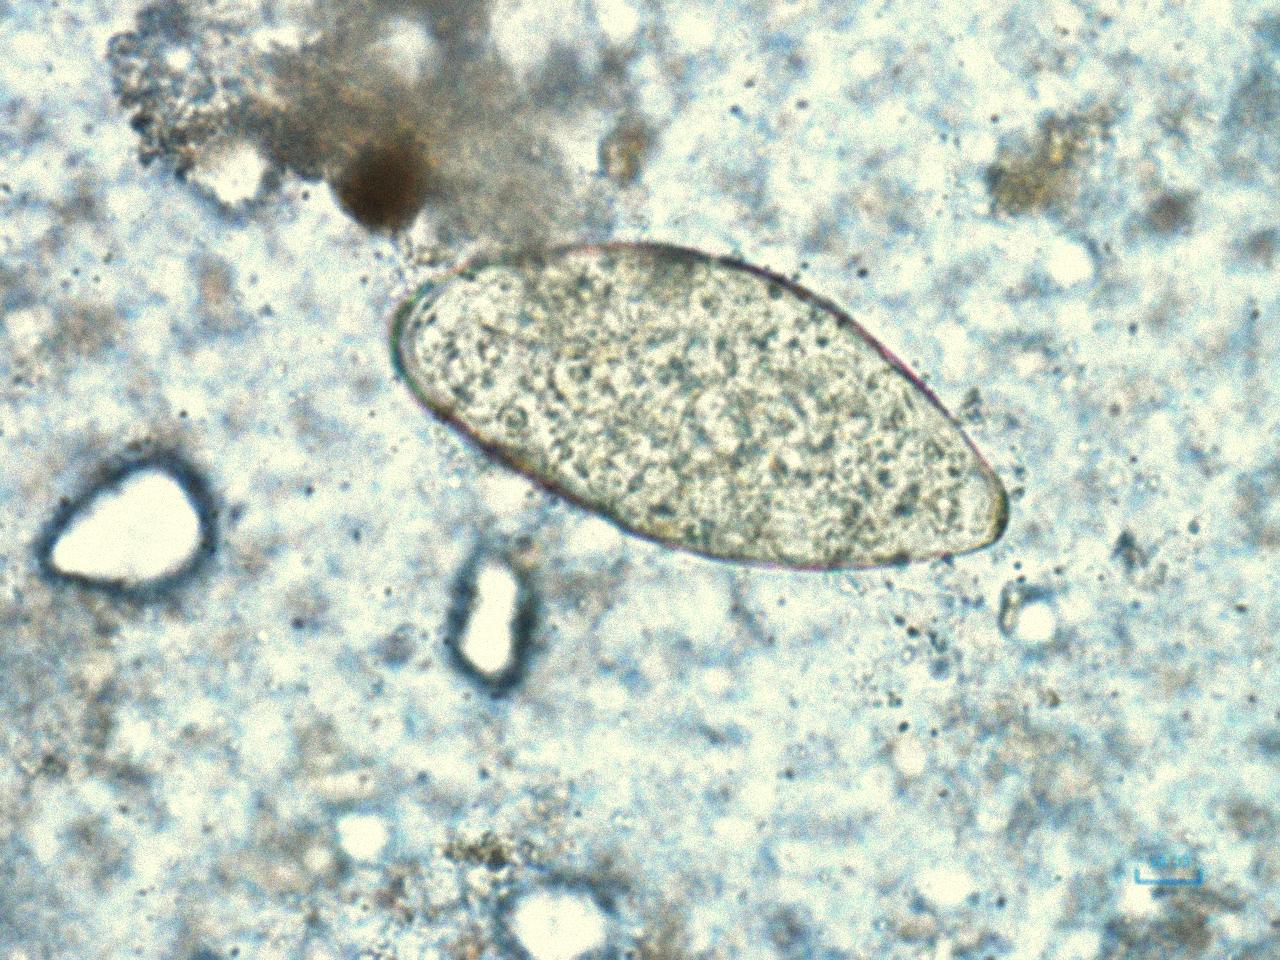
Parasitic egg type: Fasciolopsis buski